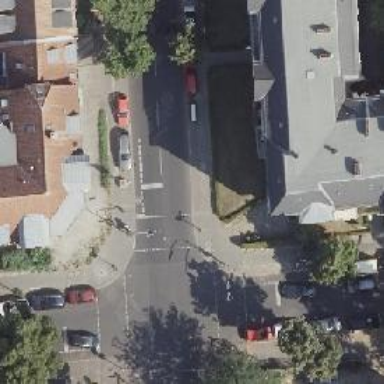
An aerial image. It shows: Crossing with traffic signals.